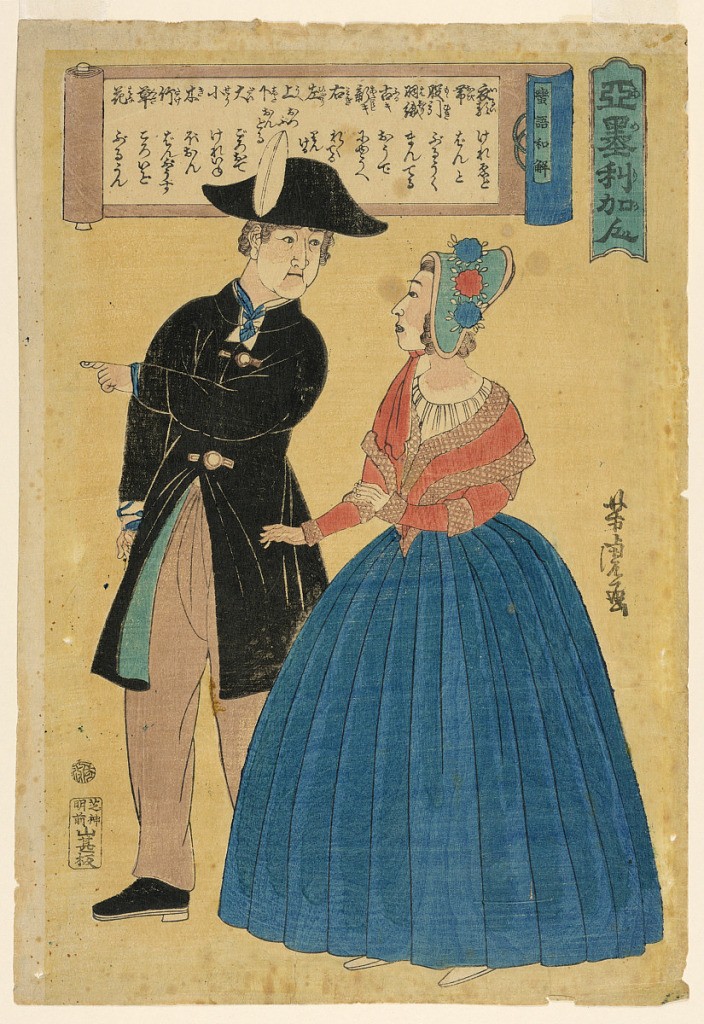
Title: An American Officer Indicating Directions to his Wife ("Amerikajin"), from "Japanese Translations of Barbarian Words ("Bango wakai")
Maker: Yoshitora Utagawa, Japanese, active 1850 - 1870
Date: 1863
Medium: Woodcut on paper
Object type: Print
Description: Standing man and woman in western costume. He is shown in a Naval uniform; he is show in a Naval uniform. Lengthy inscription in Japanese at top, on a scroll. Yokohama print; censor seal: Kiwame.